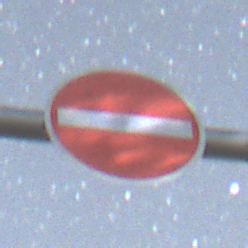
Verkehrszeichen: VerbotDerEinfahrt
Umgebung: Outdoor, Nature
Tageszeit: Night
Wetter: Clear
Licht: Natural
Jahreszeit: NotSpecified
Kontrast: HighContrast